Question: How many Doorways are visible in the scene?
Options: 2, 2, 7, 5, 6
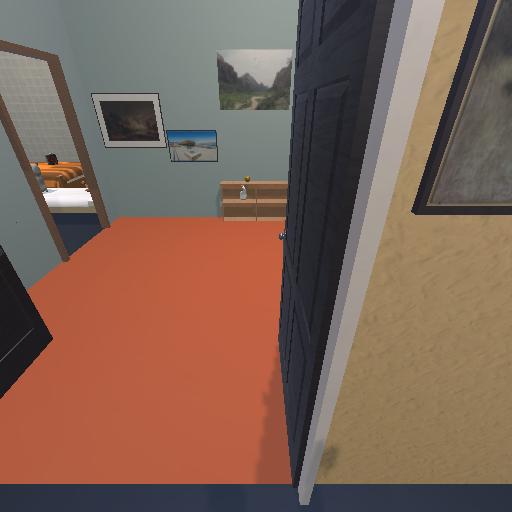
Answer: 2